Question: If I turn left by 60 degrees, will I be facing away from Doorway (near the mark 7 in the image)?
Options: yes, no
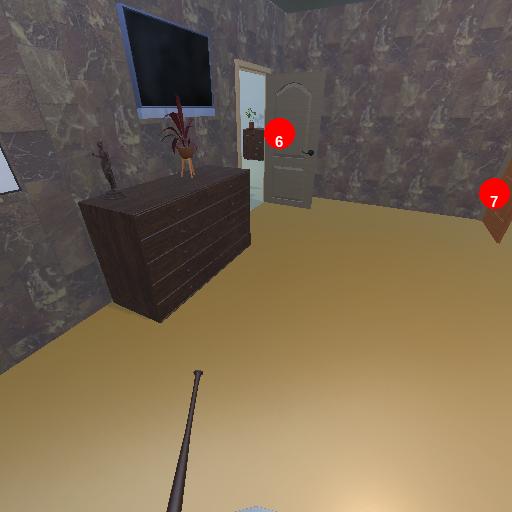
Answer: yes